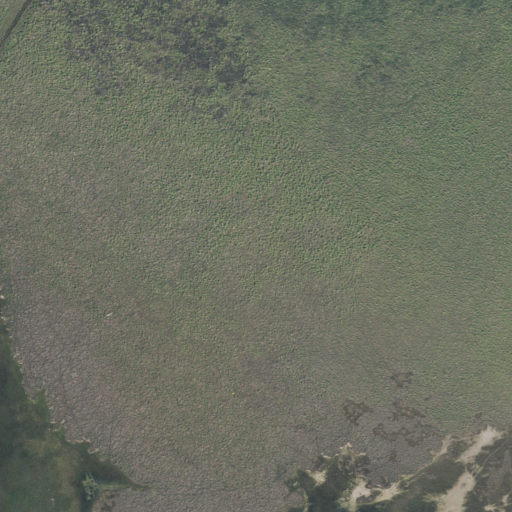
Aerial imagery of cape in Texas named Rattlesnake Point containing only herbaceous wetlands